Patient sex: F
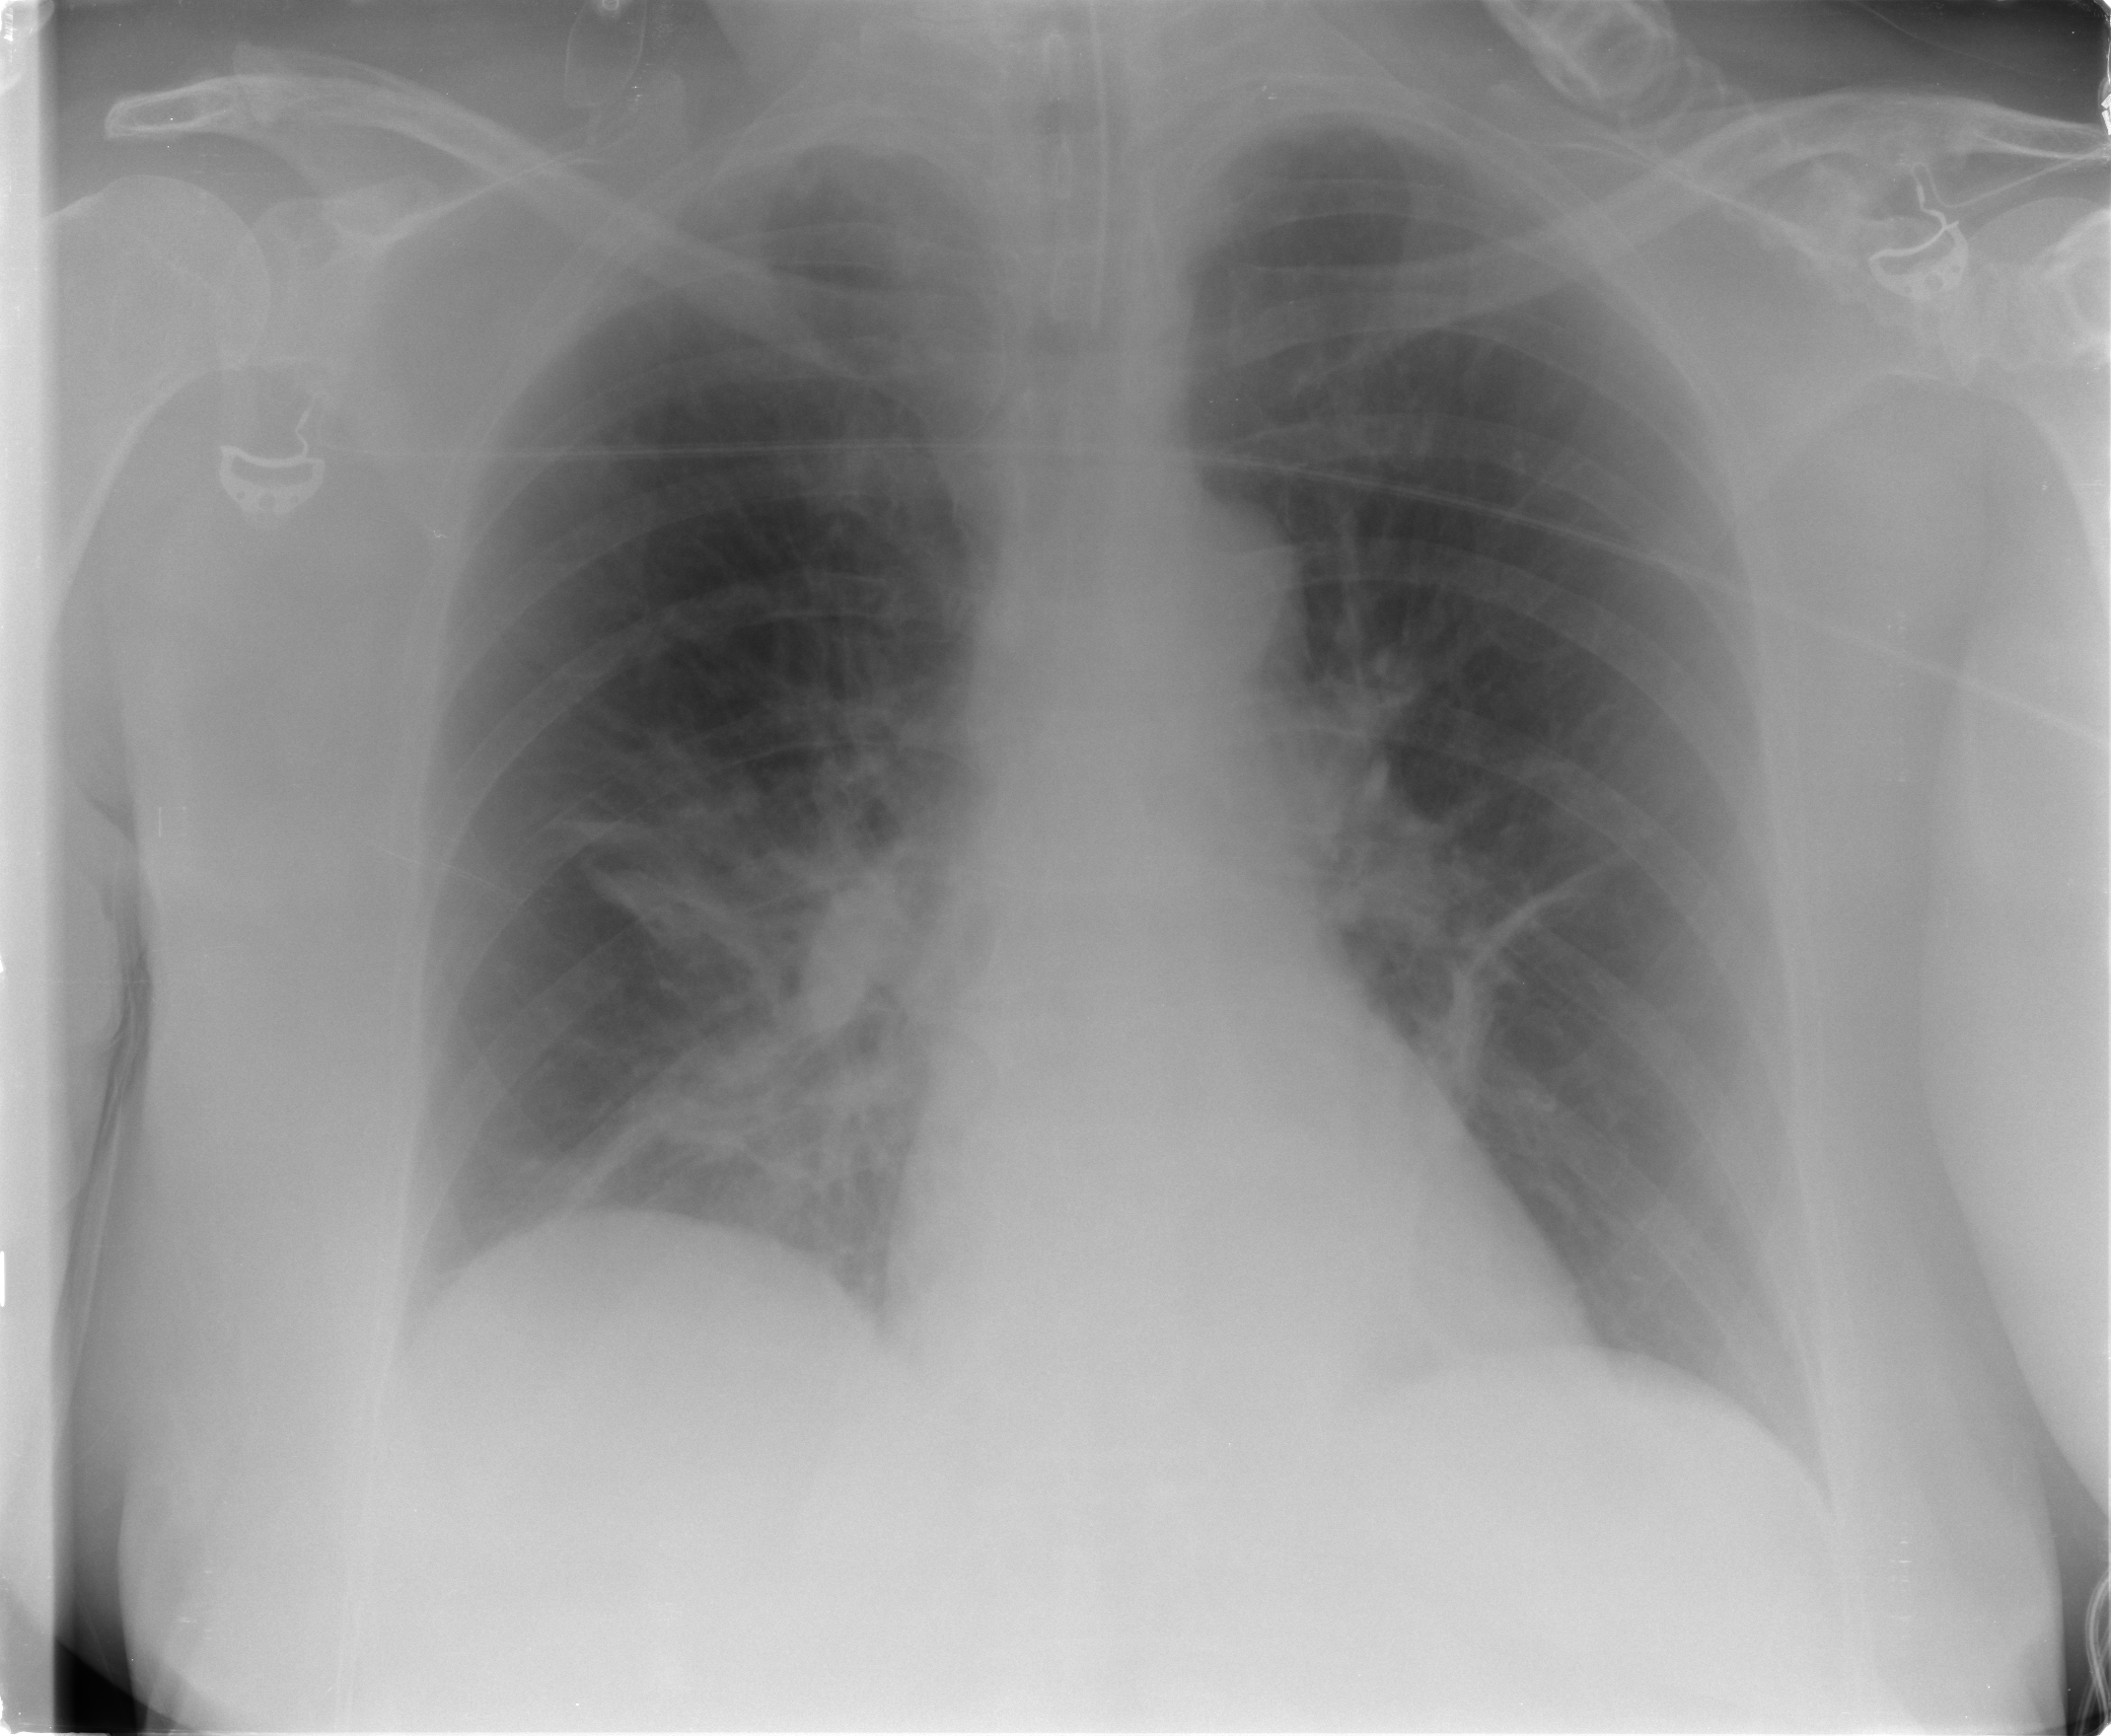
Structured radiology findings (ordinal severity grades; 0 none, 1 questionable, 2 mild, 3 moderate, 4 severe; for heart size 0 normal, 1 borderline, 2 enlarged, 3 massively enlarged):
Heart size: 0
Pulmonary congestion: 2
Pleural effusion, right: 0
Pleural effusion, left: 0
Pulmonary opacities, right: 2
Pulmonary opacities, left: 0
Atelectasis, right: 0
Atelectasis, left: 0